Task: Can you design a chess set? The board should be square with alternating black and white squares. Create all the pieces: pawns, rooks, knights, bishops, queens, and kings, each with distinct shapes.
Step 768:
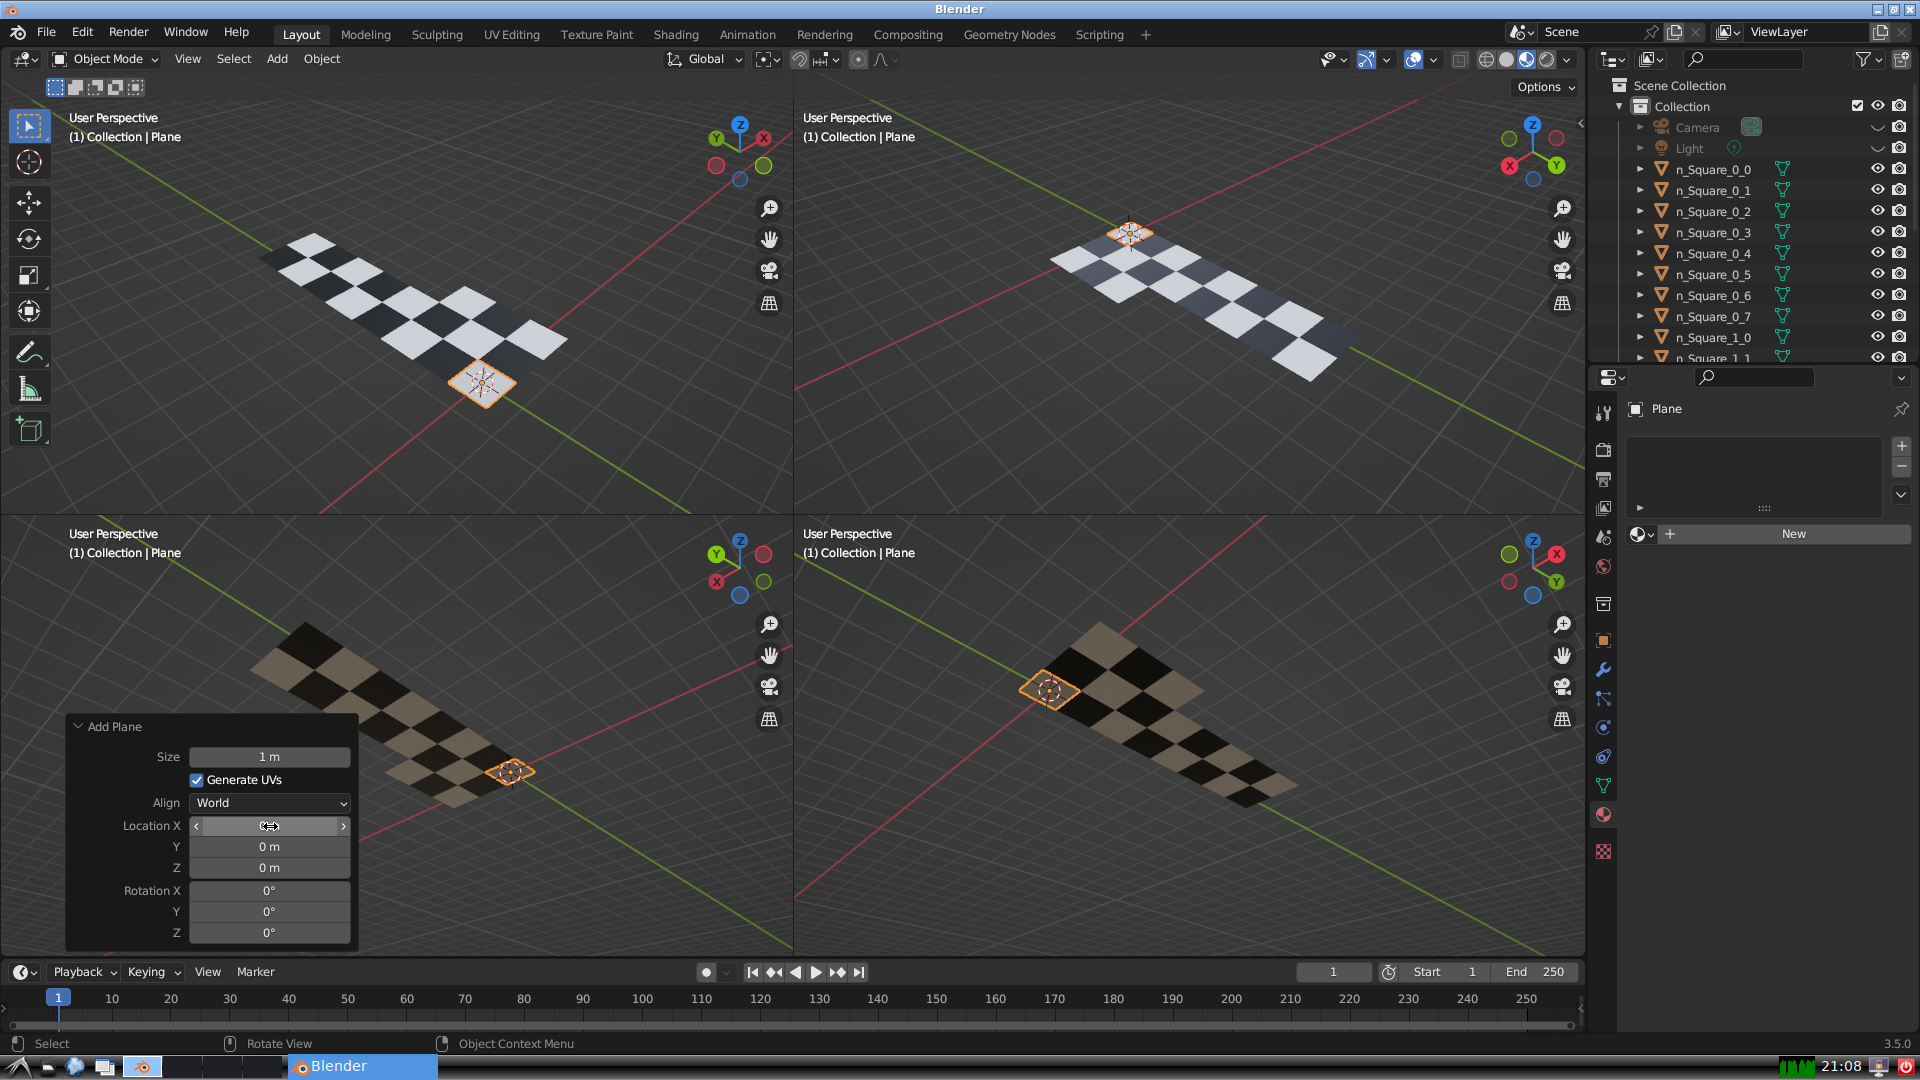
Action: click: no